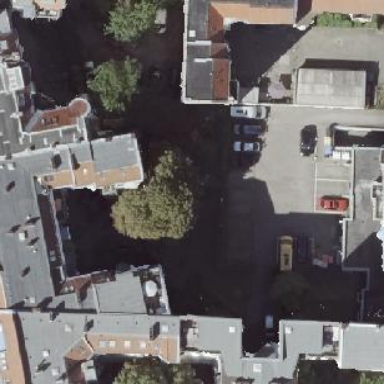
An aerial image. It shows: Parking area.